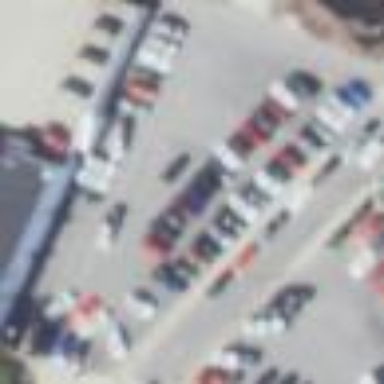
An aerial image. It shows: Parking area.